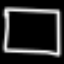
Label: square